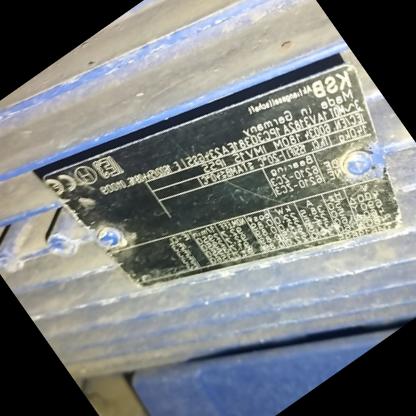
Klasa: tabliczka-znamionowa